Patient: sex M, age 45
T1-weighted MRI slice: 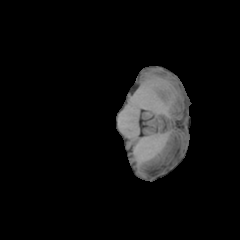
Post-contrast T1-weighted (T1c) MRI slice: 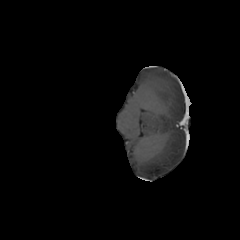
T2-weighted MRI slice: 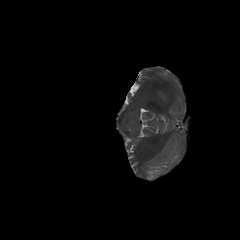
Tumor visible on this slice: no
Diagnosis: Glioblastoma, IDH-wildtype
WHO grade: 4